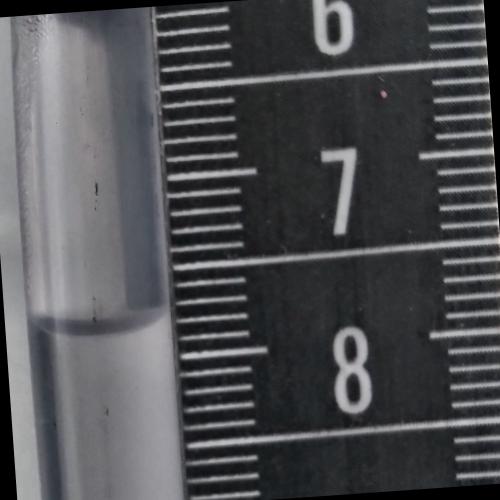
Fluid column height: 7.8 cm